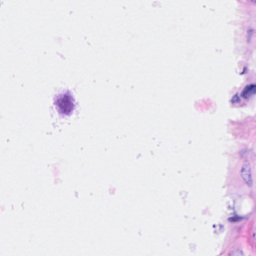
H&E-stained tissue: Breast